Question: I need to animate a loading circle 1 complete round progressing with the loading of image . It should start the round when loading starts & complete one round when the loading is done.
How can I do that ?

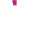
Answer: As far as I can see, this is not possible - the browser doesn't return any live information about the loading progress of a HTML image that you could use to power an animation.
All it return is the 'load' event that you can attach to an image. That will fire when an image is completely loaded.